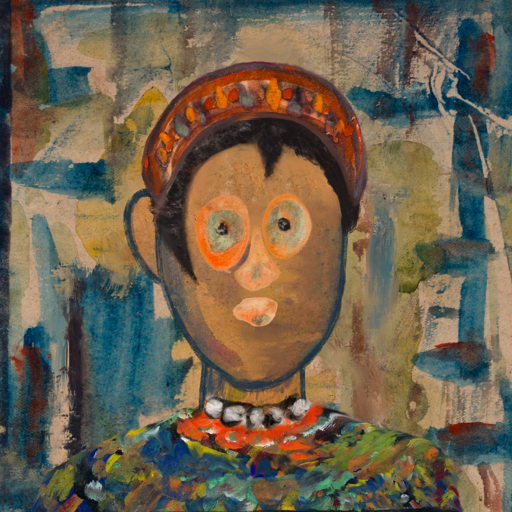
Background: Orphan, Head And Neck Front: In_The_Sun, Face Front: Childish, Bust: An_Impression, Hair Front: Roy_Bahadur, Head Accessory: Hypocrite, Second Necklace: Blank, Necklace: An_Impression, Baby: Blank